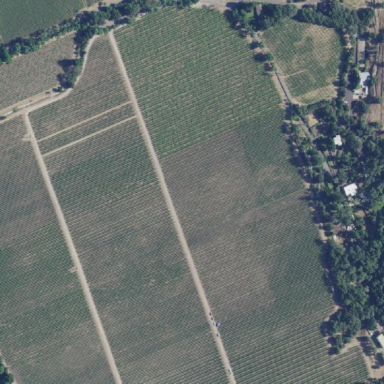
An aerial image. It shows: Vineyard with grape crops.